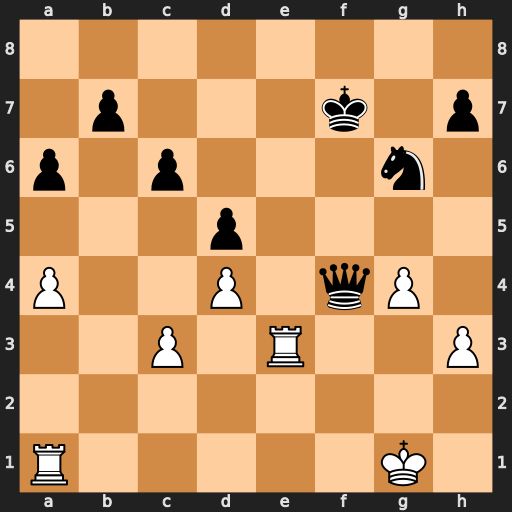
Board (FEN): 8/1p3k1p/p1p3n1/3p4/P2P1qP1/2P1R2P/8/R5K1
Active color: w
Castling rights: -
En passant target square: -
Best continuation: Rf1 Qxf1+ Kxf1